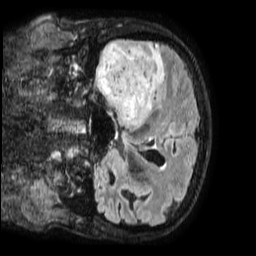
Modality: FLAIR
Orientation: coronal
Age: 66
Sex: male
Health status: ill
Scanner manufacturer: philips
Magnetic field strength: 3 T
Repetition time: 4.8 s
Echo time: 0.34 s